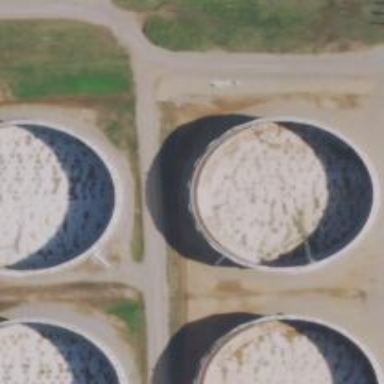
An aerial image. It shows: Storage tank which is man-made and housed in building.